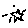
Label: star